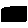
Label: bird